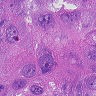
Metastatic tissue present: yes